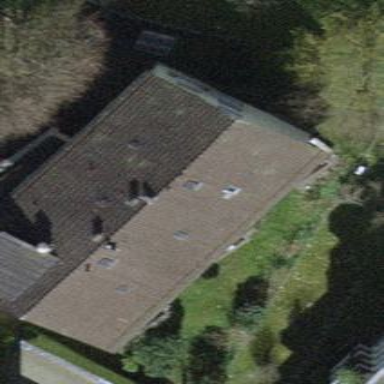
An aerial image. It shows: Apartments building with gabled tile roof.